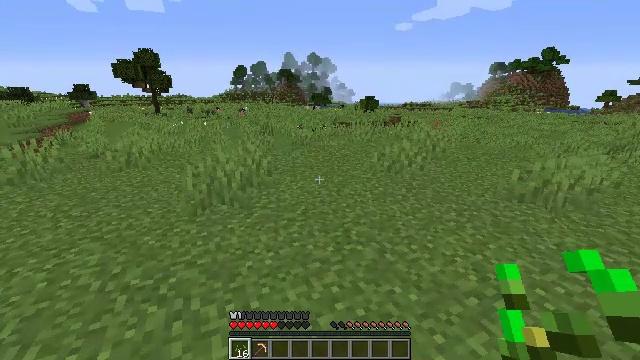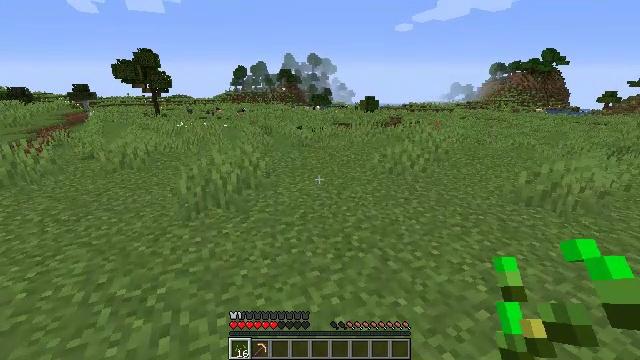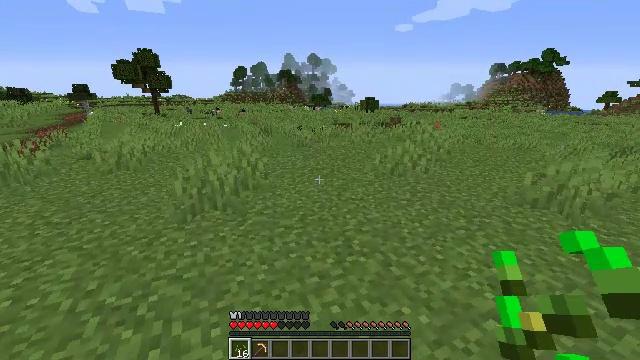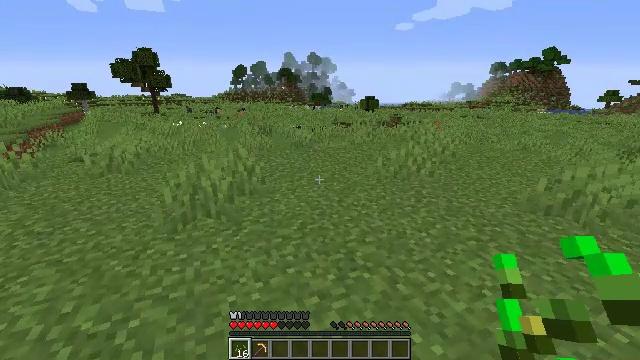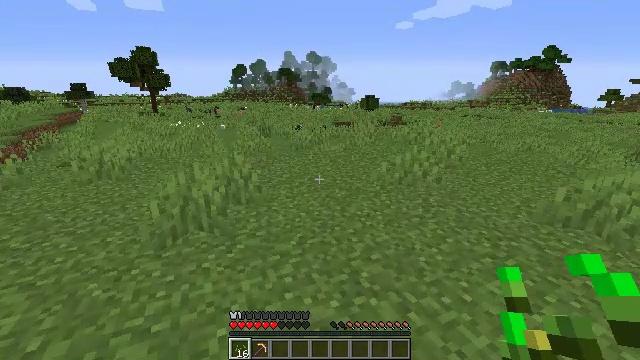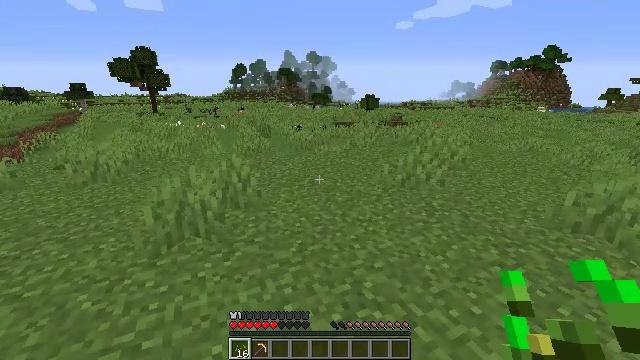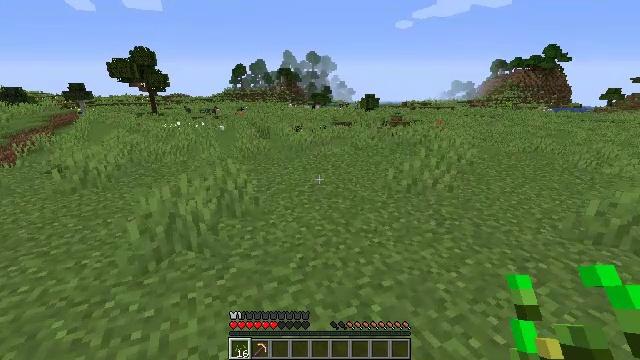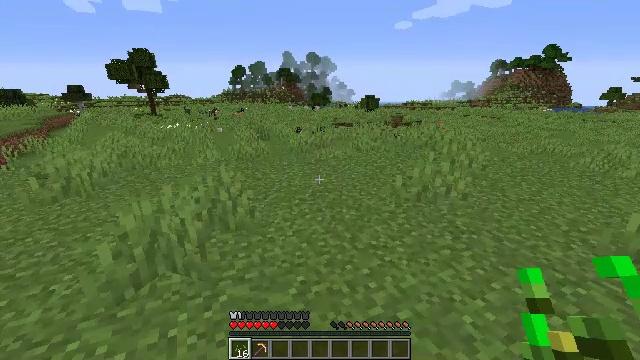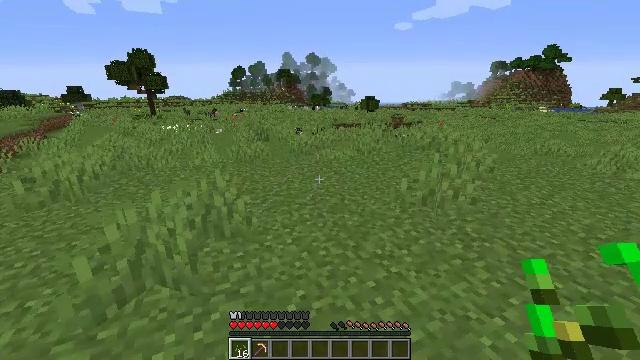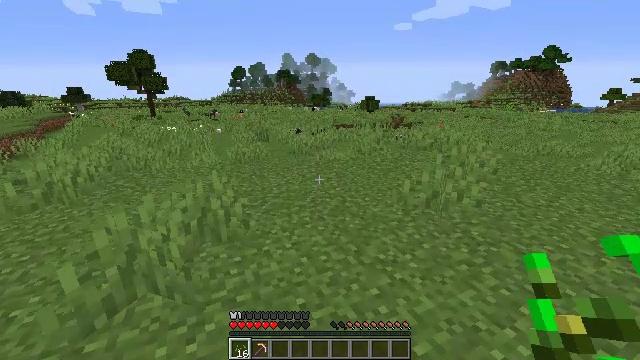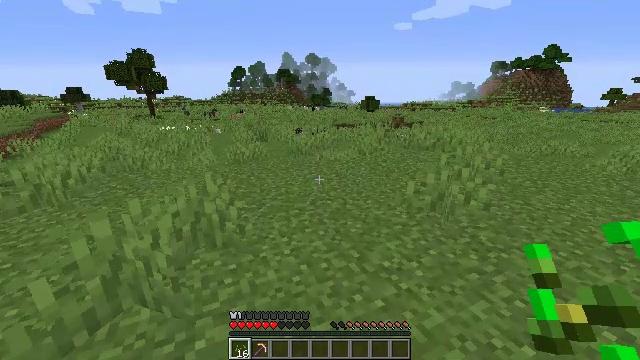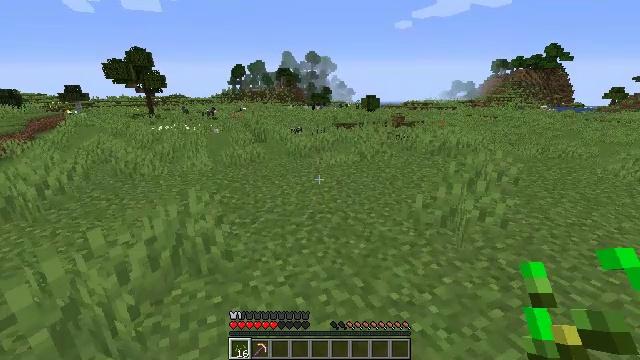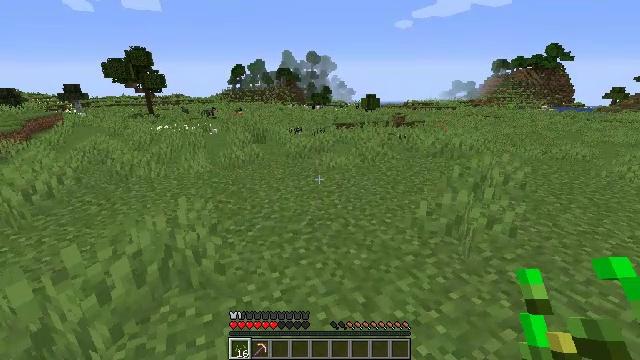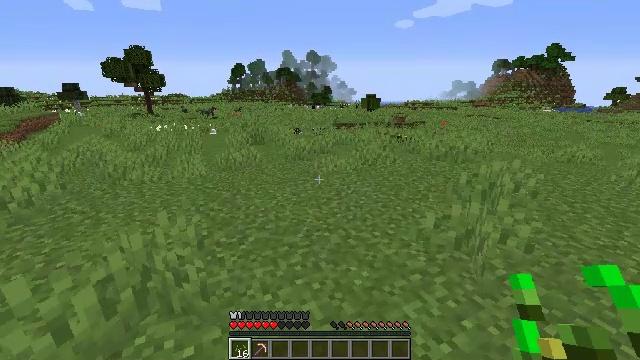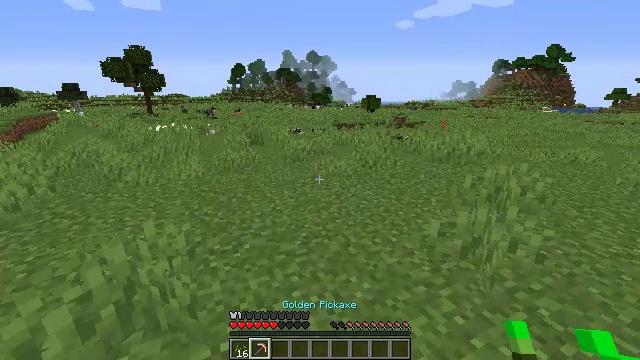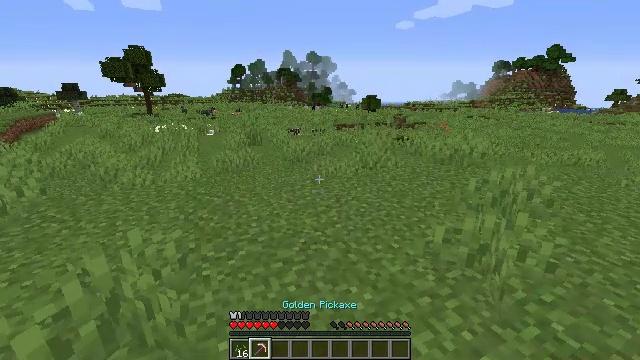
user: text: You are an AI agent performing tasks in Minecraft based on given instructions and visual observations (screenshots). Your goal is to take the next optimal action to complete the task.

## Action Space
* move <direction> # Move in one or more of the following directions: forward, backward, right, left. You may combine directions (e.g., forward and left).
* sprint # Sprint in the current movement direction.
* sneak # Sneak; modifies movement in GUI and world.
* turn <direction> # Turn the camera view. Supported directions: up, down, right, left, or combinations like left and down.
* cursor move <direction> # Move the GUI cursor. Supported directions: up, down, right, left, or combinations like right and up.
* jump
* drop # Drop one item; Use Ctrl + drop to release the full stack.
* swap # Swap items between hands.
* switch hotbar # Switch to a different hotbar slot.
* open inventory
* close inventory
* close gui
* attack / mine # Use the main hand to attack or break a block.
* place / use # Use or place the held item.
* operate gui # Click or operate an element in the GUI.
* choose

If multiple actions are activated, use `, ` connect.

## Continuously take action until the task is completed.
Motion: motion action
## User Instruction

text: Collect the grass block using a shovel.
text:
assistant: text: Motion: move forward
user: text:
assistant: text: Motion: move forward
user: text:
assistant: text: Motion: move forward
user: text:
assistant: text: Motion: move forward
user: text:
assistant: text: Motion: move forward
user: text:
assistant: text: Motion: move forward
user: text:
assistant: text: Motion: move forward
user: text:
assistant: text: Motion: move forward
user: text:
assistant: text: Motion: move forward
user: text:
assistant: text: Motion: move forward
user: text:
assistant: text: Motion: move forward
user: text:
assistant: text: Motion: move forward
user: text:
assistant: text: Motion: move forward
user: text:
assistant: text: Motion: move forward
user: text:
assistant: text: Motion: move forward
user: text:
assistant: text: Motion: move forward
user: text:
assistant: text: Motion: move forward
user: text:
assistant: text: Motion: move forward
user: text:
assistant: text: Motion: move forward
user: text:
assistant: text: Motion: move forward
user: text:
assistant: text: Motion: move forward
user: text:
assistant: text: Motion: move forward
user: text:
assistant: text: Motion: move forward
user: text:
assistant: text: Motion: move forward
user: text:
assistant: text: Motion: move forward
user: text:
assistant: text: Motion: move forward
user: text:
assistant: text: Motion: move forward
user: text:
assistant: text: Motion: move forward
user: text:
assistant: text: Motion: move forward
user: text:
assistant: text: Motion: move forward